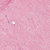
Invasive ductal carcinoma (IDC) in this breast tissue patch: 0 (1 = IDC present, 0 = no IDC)